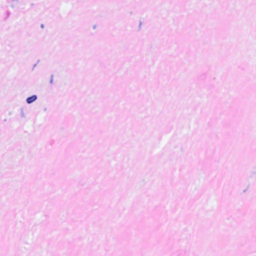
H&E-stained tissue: Breast